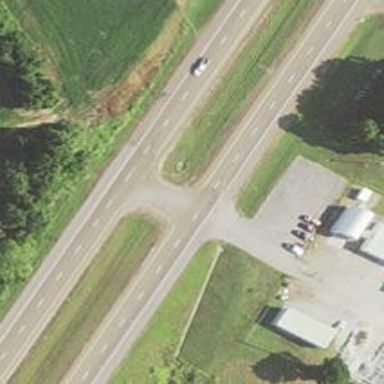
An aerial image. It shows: Trunk link highway.